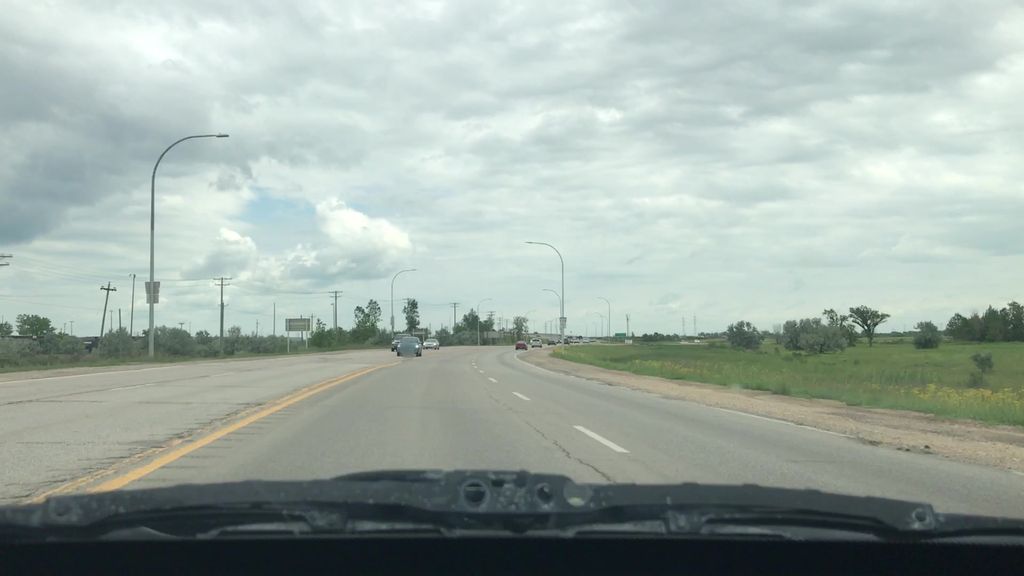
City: winnipeg